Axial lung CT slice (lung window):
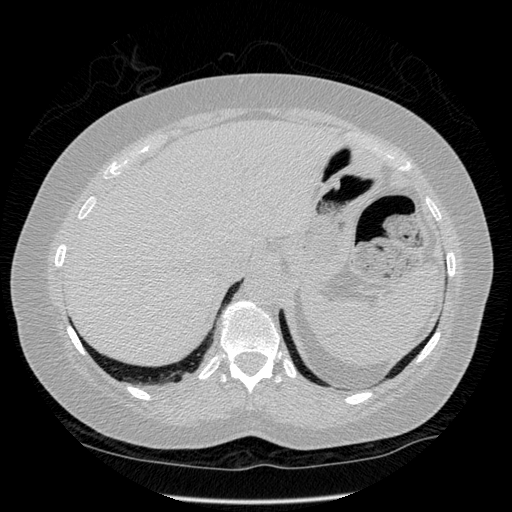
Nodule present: no